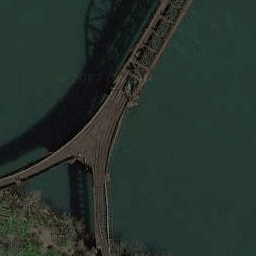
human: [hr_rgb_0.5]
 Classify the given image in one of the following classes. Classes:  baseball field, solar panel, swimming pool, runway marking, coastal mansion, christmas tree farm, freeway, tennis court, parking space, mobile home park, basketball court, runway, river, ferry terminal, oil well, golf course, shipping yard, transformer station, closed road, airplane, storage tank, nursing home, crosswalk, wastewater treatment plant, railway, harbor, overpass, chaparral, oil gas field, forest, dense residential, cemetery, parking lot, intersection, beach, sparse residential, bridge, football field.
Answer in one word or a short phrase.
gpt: bridge